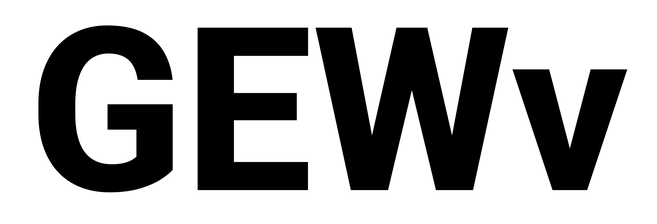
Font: Roboto_ExtraBold